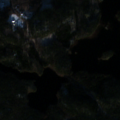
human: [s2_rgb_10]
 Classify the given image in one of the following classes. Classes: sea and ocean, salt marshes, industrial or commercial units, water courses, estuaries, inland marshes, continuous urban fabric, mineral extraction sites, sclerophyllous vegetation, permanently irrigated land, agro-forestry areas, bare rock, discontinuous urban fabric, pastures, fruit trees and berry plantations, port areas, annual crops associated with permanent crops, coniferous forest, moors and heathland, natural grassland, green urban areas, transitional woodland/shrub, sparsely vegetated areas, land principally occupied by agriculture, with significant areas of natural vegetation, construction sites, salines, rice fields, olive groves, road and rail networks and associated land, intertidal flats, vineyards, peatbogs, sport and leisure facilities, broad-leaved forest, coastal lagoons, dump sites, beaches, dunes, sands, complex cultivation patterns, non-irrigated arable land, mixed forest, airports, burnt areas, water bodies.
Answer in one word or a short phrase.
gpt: coniferous forest, mixed forest, water bodies